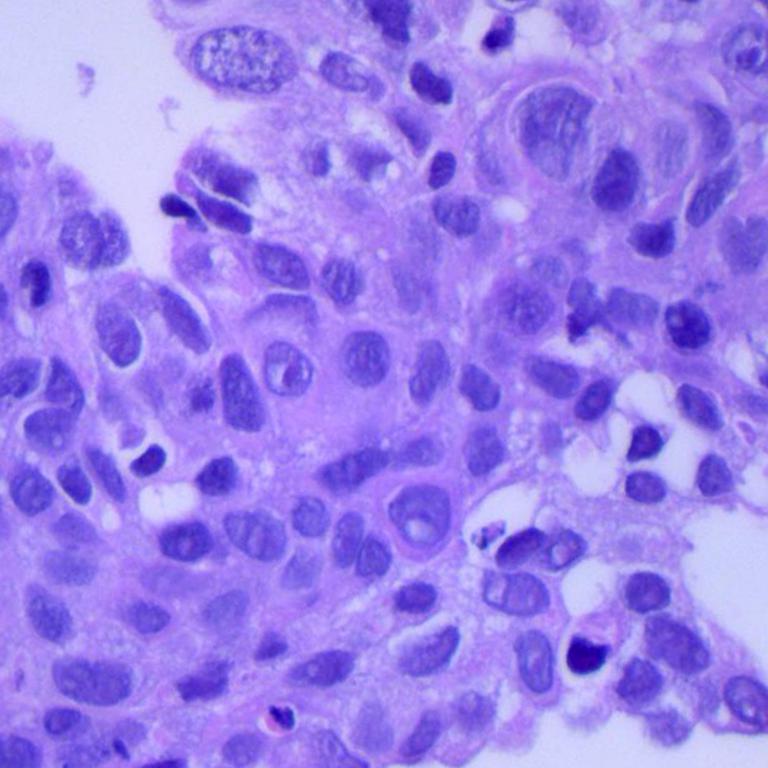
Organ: lung
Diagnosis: squamous carcinomas